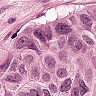
Metastatic tissue present: yes